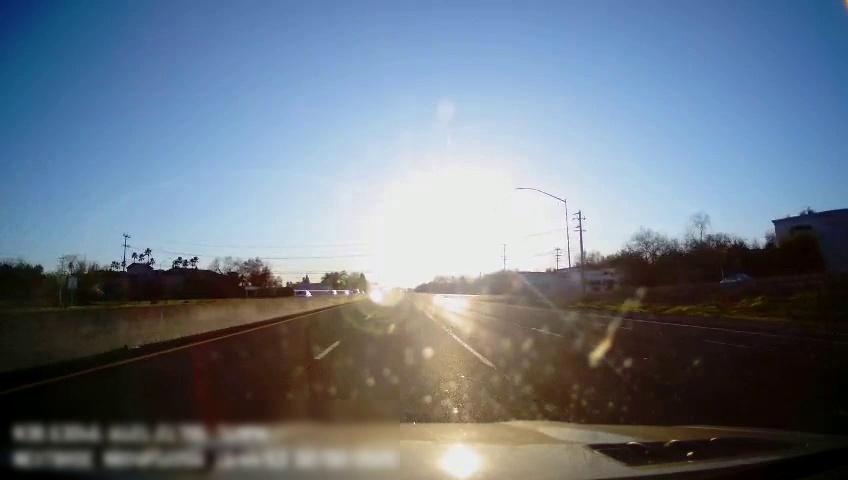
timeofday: Day
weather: Sunny
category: Drivable Space
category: Vehicles | Car
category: Vehicles | Car
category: Lanes | Alternate Lane
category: Lanes | Alternate Lane
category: Lanes | Current Lane
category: Lanes | Current Lane
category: Lanes | Alternate Lane
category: Lanes | Alternate Lane